В шестидесятых годах прошлого века группа советских физиков во главе с доктором физико-математических наук Виктором Георгиевичем Веселаго занималась поиском веществ, обладающих отрицательным показателем преломления. Поведение таких веществ было рассмотрено теоретически в статье, опубликованной в $1967$ г. в журнале «Успехи физических наук» (том $92$). В частности, в статье было показано, что остается справедливым закон преломления Снелля $(n_{1} \sin \varphi_{1} =n_{2} \sin \varphi_{2}$, где $\varphi_{1}$ — угол падения, $\varphi_{2}$ — угол преломления, а $n_{1}$ и $n_{2}$ — соответствующие показатели преломления$)$. При этом плоскопараллельная пластинка может при некоторых условиях быть идеальной «линзой». К сожалению, тогда найти вещества с такими свойствами не удалось. Однако в $2000$ году группой физиков из университета Сан-Диего были созданы композитные материалы, обладающие отрицательным показателем преломления... Над прозрачной плоскопараллельной пластинкой, обладающей отрицательным показателем преломления $n=-1$, находится светящаяся стрелка $A B$ (см. рисунок).  Расстояние от нее до пластинки $L_{1}=6~см$, толщина пластинки $H=10~см$. Под пластинкой возникает изображение $A^{\prime \prime} B^{\prime \prime}$ стрелки $A B$.
Покажите построением, как получается это изображение.
На каком расстоянии $L_{2}$ от нижней стороны плоскопараллельной пластинки будет находиться изображение $A^{\prime \prime} B^{\prime \prime}$ ?
Действительным или мнимым будет это изображение?
Найдите увеличение $k$, даваемое такой пластинкой в рассматриваемом случае.
Будет ли это изображение единственным во всем пространстве? Отражения от границ раздела пластинка—воздух не учитывать.
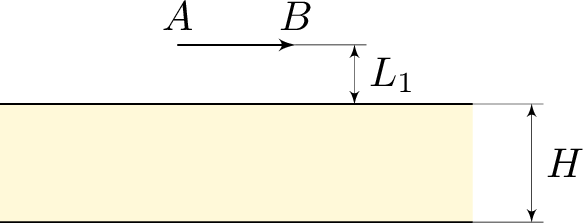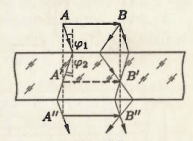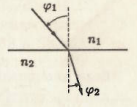
Покажите построением, как получается это изображение.
Решение: Выясним, каков должен быть ход луча при прохождении сквозь пластинку с отрицательным показателем преломления. В формуле Снелла при $n_{1}>0$ и $n_{2}>0$ острые углы $\varphi_{1}$ и $\varphi_{2}$ положительны, если они отсчитываются от нормали к поверхности против часовой стрелки (см. рисунок).  Тогда при $n_{1}>0$ и $n_{2}<0$ синус одного из углов, $\varphi_{1}$ или $\varphi_{2}$, а тем самым и угол, должен быть отрицательным. Ход луча для случая $n_{1}=1, n_{2}=-1$ изображен на рисунке ниже, при этом $\left|\varphi_{1}\right|=\left|\varphi_{2}\right|$.  Теперь построение изображения предмета $A B$ становится чисто технической задачей. Из точки $A$ пускаем к границе раздела два произвольных луча; с учетом уточненного нами смысла закона Снелла строим преломленные лучи. Точка $A^{\prime}$ является первичным изображением точки $A$. Она расположена симметрично точке $A$ относительно верхней границы раздела сред. Но лучи, вышедшие из точки $A^{\prime}$, вновь пересекутся в точке $A^{\prime \prime}$, которая расположена симметрично точке $A^{\prime}$ относительно нижней границы раздела сред. Аналогичные рассуждения можно провести и для точки $B$.Следовательно, $L_{2}=H-L_{1}=4~см$. Это изображение действительное. Увеличение $k$, даваемое пластинкой, равно $1$. Еще одно изображение, $A^{\prime} B^{\prime}$, будет внутри пластинки (оно также действительное с увеличением $k=1$).

На каком расстоянии $L_{2}$ от нижней стороны плоскопараллельной пластинки будет находиться изображение $A^{\prime \prime} B^{\prime \prime}$ ?
Ответ: $$ L_{2}=H-L_{1}=4~см. $$

Действительным или мнимым будет это изображение?
Ответ: Изображение действительное.

Найдите увеличение $k$, даваемое такой пластинкой в рассматриваемом случае.
Ответ: $$ k=1. $$

Будет ли это изображение единственным во всем пространстве?
Ответ: Еще одно изображение, $A^{\prime} B^{\prime}$, будет внутри пластинки (оно также действительное с увеличением $k=1$).
Темы:
T, Оптика, Геометрическая оптика, Всероссийские, Отрицательный показатель преломления